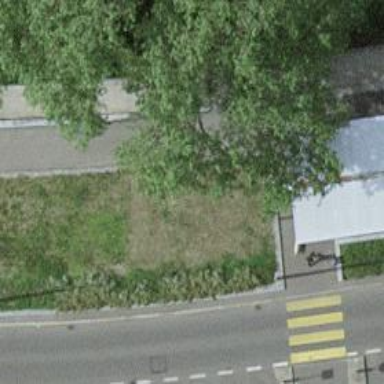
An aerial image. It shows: Charging station.